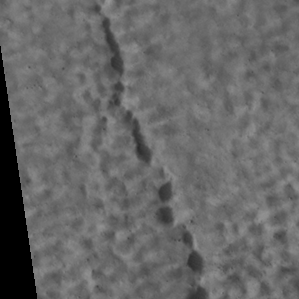
Label: non_frost